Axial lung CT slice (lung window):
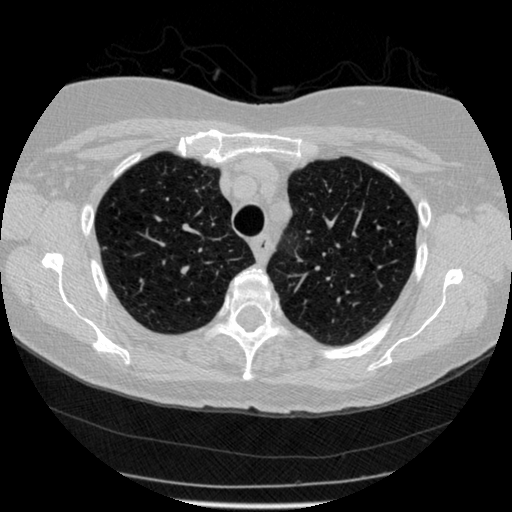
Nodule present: no